Current action and preconditions to check: path_clear

Your task: For each precondition in the list above, predict whether it will hold at this action.

Consider the current scene as observed from the mobile robot's camera, and analyze the predicted future states of all dynamic agents (e.g., people, animals, vehicles, or any moving entities) within the NEXT SECOND.

IMPORTANT: Only answer "very likely" if you are absolutely certain—based on strong, clear evidence—that a dynamic agent will violate the precondition in the predicted future state. Do NOT answer "very likely" for unlikely, ambiguous, or low-probability risks.

Ask yourself for each precondition: Is there a high probability, with clear and convincing evidence, that the predicted future states of any dynamic agent will interfere with the predicted future state of the currently executing action within the NEXT SECOND, causing that precondition to fail?

Assess the risk level based on these predictions. Use "likely" or "very likely" if motions create a clear risk of interference.

Use "neutral" or "improbable" if agents are nearby but their predicted paths are clearly diverging or non-conflicting.

Failure Risk Categories: "very improbable", "improbable", "neutral", "likely", "very likely"

Answer Format: Output ONLY the probability_of_failure value from these categories: "very improbable", "improbable", "neutral", "likely", "very likely"

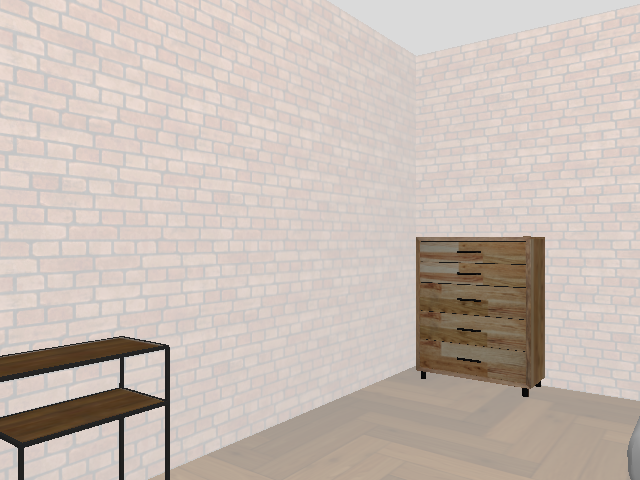

Answer: very improbable